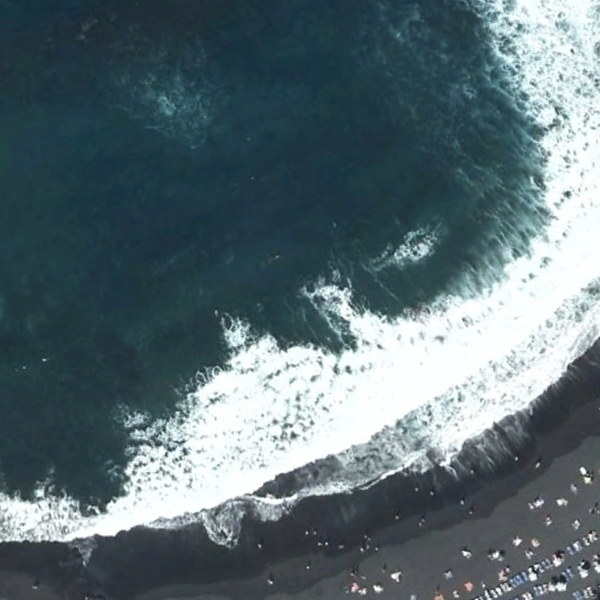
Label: Beach